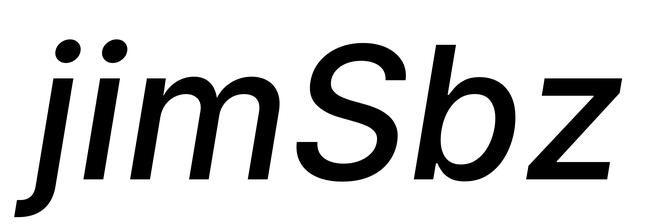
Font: Inter-Italic_Medium_Italic